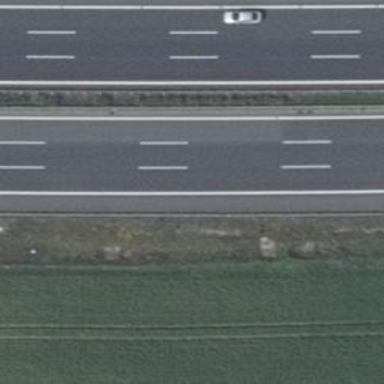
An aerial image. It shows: Motorway with concrete surface.